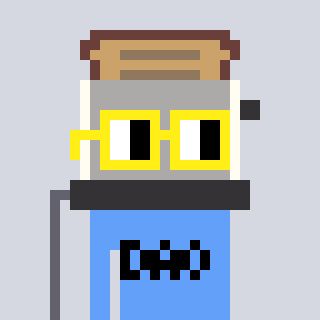
a pixel art character with square yellow glasses, a toaster-shaped head and a blue-colored body on a cool background